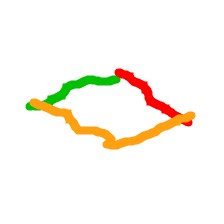
Shape: rhombus